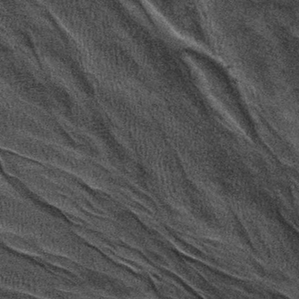
Label: frost